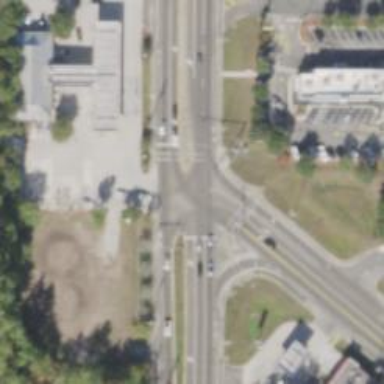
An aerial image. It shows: Footway located on traffic island.